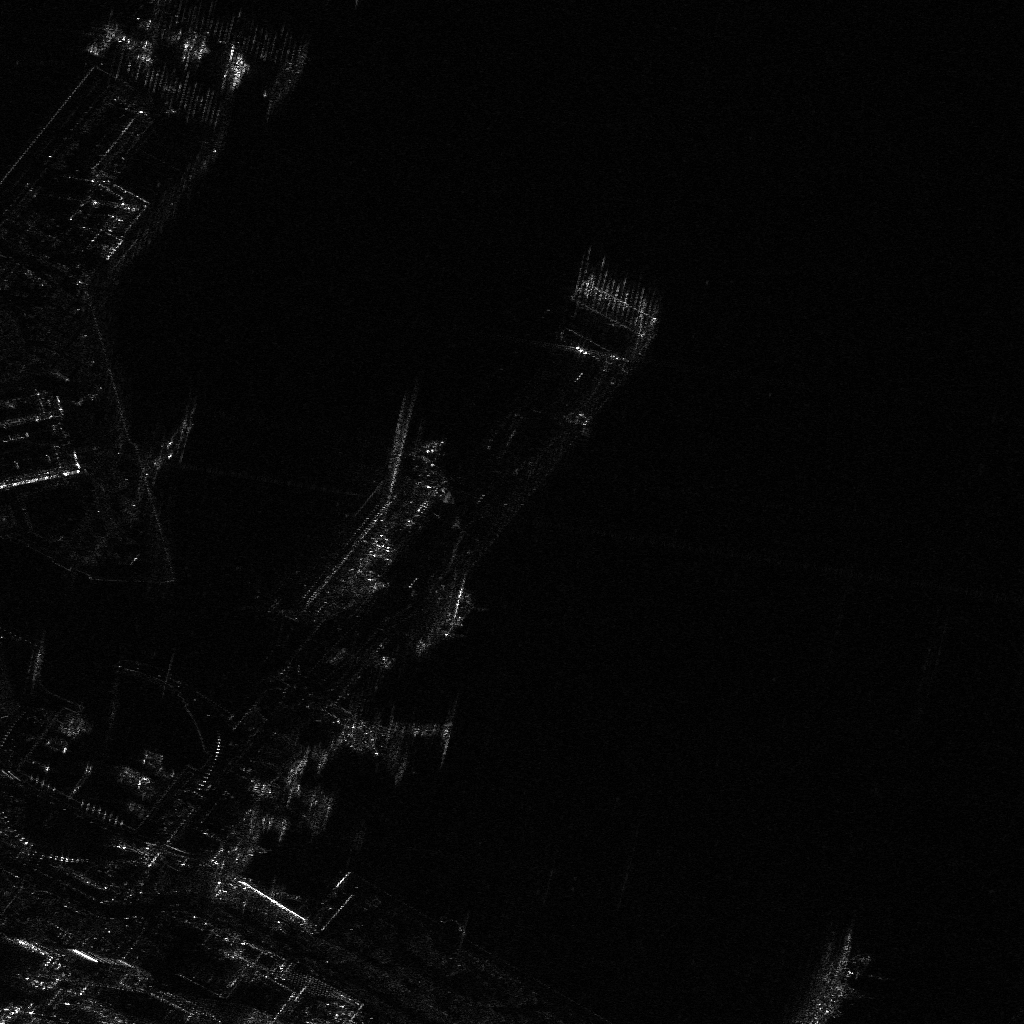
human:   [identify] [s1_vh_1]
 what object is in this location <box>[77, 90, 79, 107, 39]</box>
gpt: <ref>1 small ore-oil at the bottom right</ref>